Question: I'm trying to display values on the top of line graph using d3 js. How can I append values to the path of the line graph?
And How can I display month-year as X-axis ticks like May'18, June'19?
I tried using the below code, but the values are not displaying.
'''
lineSvg.selectAll("path")
.data(data)
.enter().append("text")
.attr("class", "line")
.attr("text-anchor", "middle")
.attr("x", function(d) { return 10; })
.attr("y", function(d) { return yscale(d.value) - 5; })
.text(function(d) { return d.value; });
'''
Here is my complete code:
'''
var data = [{
"date": "2018-1",
"value": 40.13,
"status": 1
}, {
"date": "2018-2",
"value": 45.88,
"status": 1
}, {
"date": "2018-3",
"value": 50.89,
"status": 1
}, {
"date": "2018-4",
"value": 55.87,
"status": 1
}, {
"date": "2018-5",
"value": 88.54,
"status": 1
}, {
"date": "2018-6",
"value": 74.41,
"status": 1
}, {
"date": "2018-7",
"value": 98.56,
"status": 1
}, {
"date": "2018-8",
"value": 81.05,
"status": 1
}, {
"date": "2018-9",
"value": 58.13,
"status": 1
}, {
"date": "2018-10",
"value": 95.86,
"status": 1
}, {
"date": "2018-11",
"value": 78.13,
"status": 1
}, {
"date": "2018-12",
"value": 98.86,
"status": 1
}, {
"date": "2019-1",
"value": 105.86,
"status": 0
}, {
"date": "2019-2",
"value": 110.86,
"status": 0
}];
/* Monday 2012 */
var data1 = data
var dateformat = "%Y-%m"
drawTimeSeriesGraph(data1, dateformat);
/*
Tooltip from: http://bl.ocks.org/d3noob/6eb506b129f585ce5c8a
line graph from here: http://www.d3noob.org/2012/12/starting-with-basic-d3-line-graph.html
*/
function drawTimeSeriesGraph(data, dateformat) {
//Set bounds for red dots
var lbound = 0.045,
ubound = 0.075;
// Set the dimensions of the canvas / graph
var margin = {
top: 50,
right: 150,
bottom: 50,
left: 50
},
width = 900 - margin.left - margin.right,
height = 270 - margin.top - margin.bottom;
// Parse the date / time
var parseDate = d3.time.format(dateformat).parse,
formatDate = d3.time.format(dateformat),
bisectDate = d3.bisector(function(d) {
return d.date;
}).left;
// Set the ranges
var x = d3.time.scale().range([0, width]);
var y = d3.scale.linear().range([height, 0]);
// Define the axes
var xAxis = d3.svg.axis().scale(x)
.orient("bottom").ticks(10);
var yAxis = d3.svg.axis().scale(y)
.orient("left").ticks(10);
// Define the line
var valueline = d3.svg.line()
.x(function(d) {
return x(d.date);
})
.y(function(d) {
return y(d.value);
}).interpolate("linear");
var full_date = new Date();
var day = full_date.getDay(); //returns 0 - 6
var month = full_date.getMonth() + 1; //returns 0 - 11
var year = full_date.getFullYear(); //returns 4 digit year ex: 2000
var my = year + "-" + month;
//alert(my);
// Adds the svg canvas
var svg = d3.select("body")
.append("svg")
.attr("width", width + margin.left + margin.right)
.attr("height", height + margin.top + margin.bottom)
.append("g")
.attr("transform", "translate(" + margin.left + "," + margin.top + ")");
var lineSvg = svg.append("g");
var focus = svg.append("g")
.style("display", "none");
// Get the data
data.forEach(function(d) {
d.date = parseDate(d.date);
d.value = +d.value;
});
// Scale the range of the data
x.domain(d3.extent(data, function(d) {
return d.date;
}));
y.domain([0, d3.max(data, function(d) {
return d.value;
})]);
//Use below if instead you want to define the y limits:
//y.domain([0, 0.11]);
// Add the valueline path.
var lineGraph2 = lineSvg.append("path")
.attr("class", "line")
.attr("d", valueline(data.filter(function(d) {
return d.status > 0;
})))
.attr("stroke", "blue")
.attr("stroke-width", 2)
.attr("fill", "none");
var lineGraph1 = lineSvg.append("path")
.attr("class", "line")
.attr("d", valueline(data.slice(-3)))
.attr("stroke", "red")
.attr("stroke-width", 2)
.attr("fill", "none");
// Add the X Axis
svg.append("g")
.attr("class", "x axis")
.attr("transform", "translate(0," + height + ")")
.call(xAxis);
// Add the Y Axis
svg.append("g")
.attr("class", "y axis")
.call(yAxis);
// append the x line
focus.append("line")
.attr("class", "x")
.style("stroke", "blue")
.style("stroke-dasharray", "3,3")
.style("opacity", 0.5)
.attr("y1", 0)
.attr("y2", height);
// append the y line
focus.append("line")
.attr("class", "y")
.style("stroke", "blue")
.style("stroke-dasharray", "3,3")
.style("opacity", 0.5)
.attr("x1", width)
.attr("x2", width);
// append the circle at the intersection
focus.append("circle")
.attr("class", "y")
.style("fill", "none")
.style("stroke", "blue")
.attr("r", 4);
// place the value at the intersection
focus.append("text")
.attr("class", "y1")
.style("stroke", "white")
.style("stroke-width", "3.5px")
.style("opacity", 0.8)
.attr("dx", 8)
.attr("dy", "-.3em");
focus.append("text")
.attr("class", "y2")
.attr("dx", 8)
.attr("dy", "-.3em");
// place the date at the intersection
focus.append("text")
.attr("class", "y3")
.style("stroke", "white")
.style("stroke-width", "3.5px")
.style("opacity", 0.8)
.attr("dx", 8)
.attr("dy", "1em");
focus.append("text")
.attr("class", "y4")
.attr("dx", 8)
.attr("dy", "1em");
// append the rectangle to capture mouse
svg.append("rect")
.attr("width", width)
.attr("height", height)
.style("fill", "none")
.style("pointer-events", "all")
.on("mouseover", function() {
focus.style("display", null);
})
.on("mouseout", function() {
focus.style("display", "none");
})
.on("mousemove", mousemove);
function mousemove() {
var x0 = x.invert(d3.mouse(this)[0]),
i = bisectDate(data, x0, 1),
d0 = data[i - 1],
d1 = data[i],
d = x0 - d0.date > d1.date - x0 ? d1 : d0;
focus.select("circle.y")
.attr("transform", "translate(" + x(d.date) + "," + y(d.value) + ")");
focus.select("text.y1")
.attr("transform", "translate(" + x(d.date) + "," + y(d.value) + ")")
.text(d.value.toFixed(2));
focus.select("text.y2")
.attr("transform", "translate(" + x(d.date) + "," + y(d.value) + ")")
.text(d.value.toFixed(2));
focus.select("text.y3")
.attr("transform", "translate(" + x(d.date) + "," + y(d.value) + ")")
.text(formatDate(d.date));
focus.select("text.y4")
.attr("transform", "translate(" + x(d.date) + "," + y(d.value) + ")")
.text(formatDate(d.date));
focus.select(".x")
.attr("transform", "translate(" + x(d.date) + "," + y(d.value) + ")")
.attr("y2", height - y(d.value));
focus.select(".y")
.attr("transform", "translate(" + width * -1 + "," + y(d.value) + ")")
.attr("x2", width + width);
};
svg.append("text")
.attr("x", (width / 2))
.attr("y", 0 - (margin.top / 2))
.attr("text-anchor", "middle")
.style("font-size", "16px")
.style("text-decoration", "underline")
};
'''
I'm trying to get line graph like this:

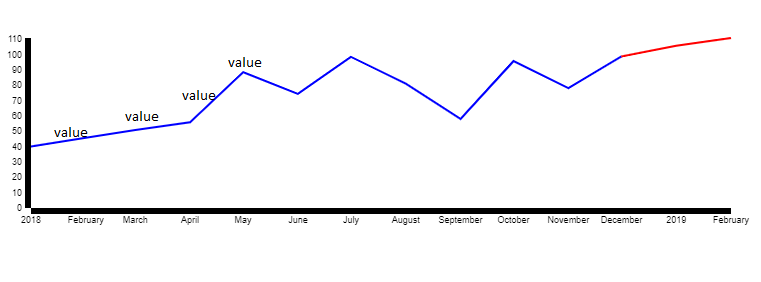
Answer: For the axis you have to set the 'tickFormat'.
'''
xAxis.tickFormat(d3.time.format("%b'%y"));
'''
or if you want full month name
'''
xAxis.tickFormat(d3.time.format("%B'%y"));
'''
For the text just add them like you do with circles or rects
'''
svg.selectAll(".val").data(data)
.enter()
.append('text')
.attr("x", d => x(d.date))
.attr("y", d => y(d.value))
.attr("dy", "-0.5em")
.attr("text-anchor", "middle")
.text(d => d.value);
'''